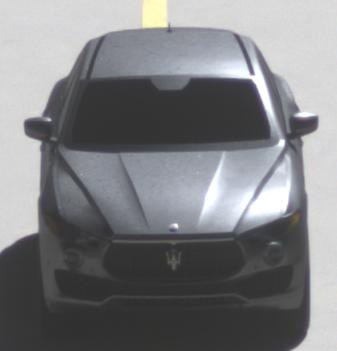
Make: Maserati
Model: Levante GT Hybrid
Detailed model: Levante
Model produced from: 2021/07
Model produced until: 2022/10
Doors: 4
Color: gray
Road condition: dry road
Daytime: midday
Contrast: high contrast